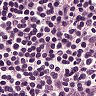
Metastatic tissue present: no